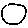
Label: circle